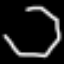
Label: octagon